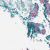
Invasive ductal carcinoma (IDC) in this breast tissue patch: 0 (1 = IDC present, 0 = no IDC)